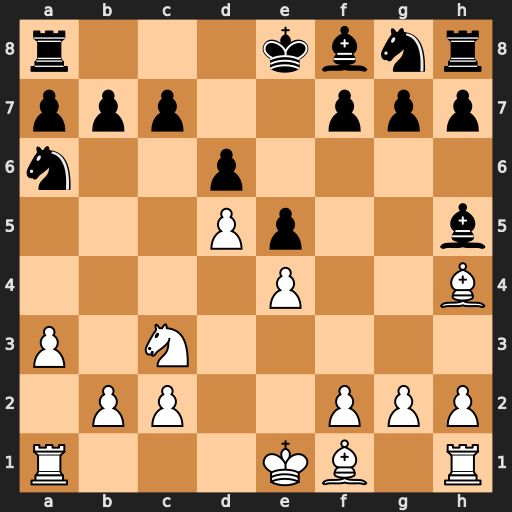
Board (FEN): r3kbnr/ppp2ppp/n2p4/3Pp2b/4P2B/P1N5/1PP2PPP/R3KB1R
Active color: w
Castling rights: KQkq
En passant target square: -
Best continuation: Bb5+ c6 dxc6